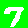
Digit: 7